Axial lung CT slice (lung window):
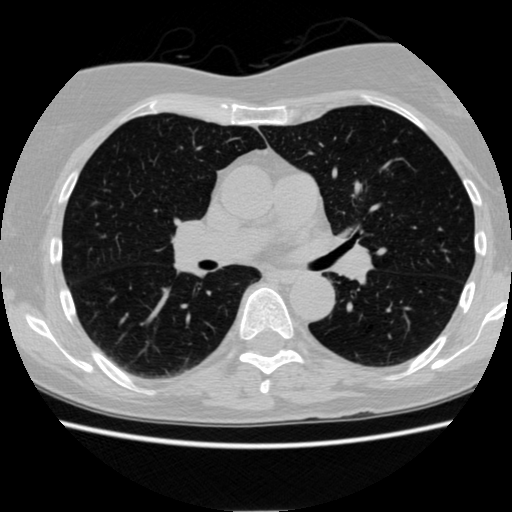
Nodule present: no